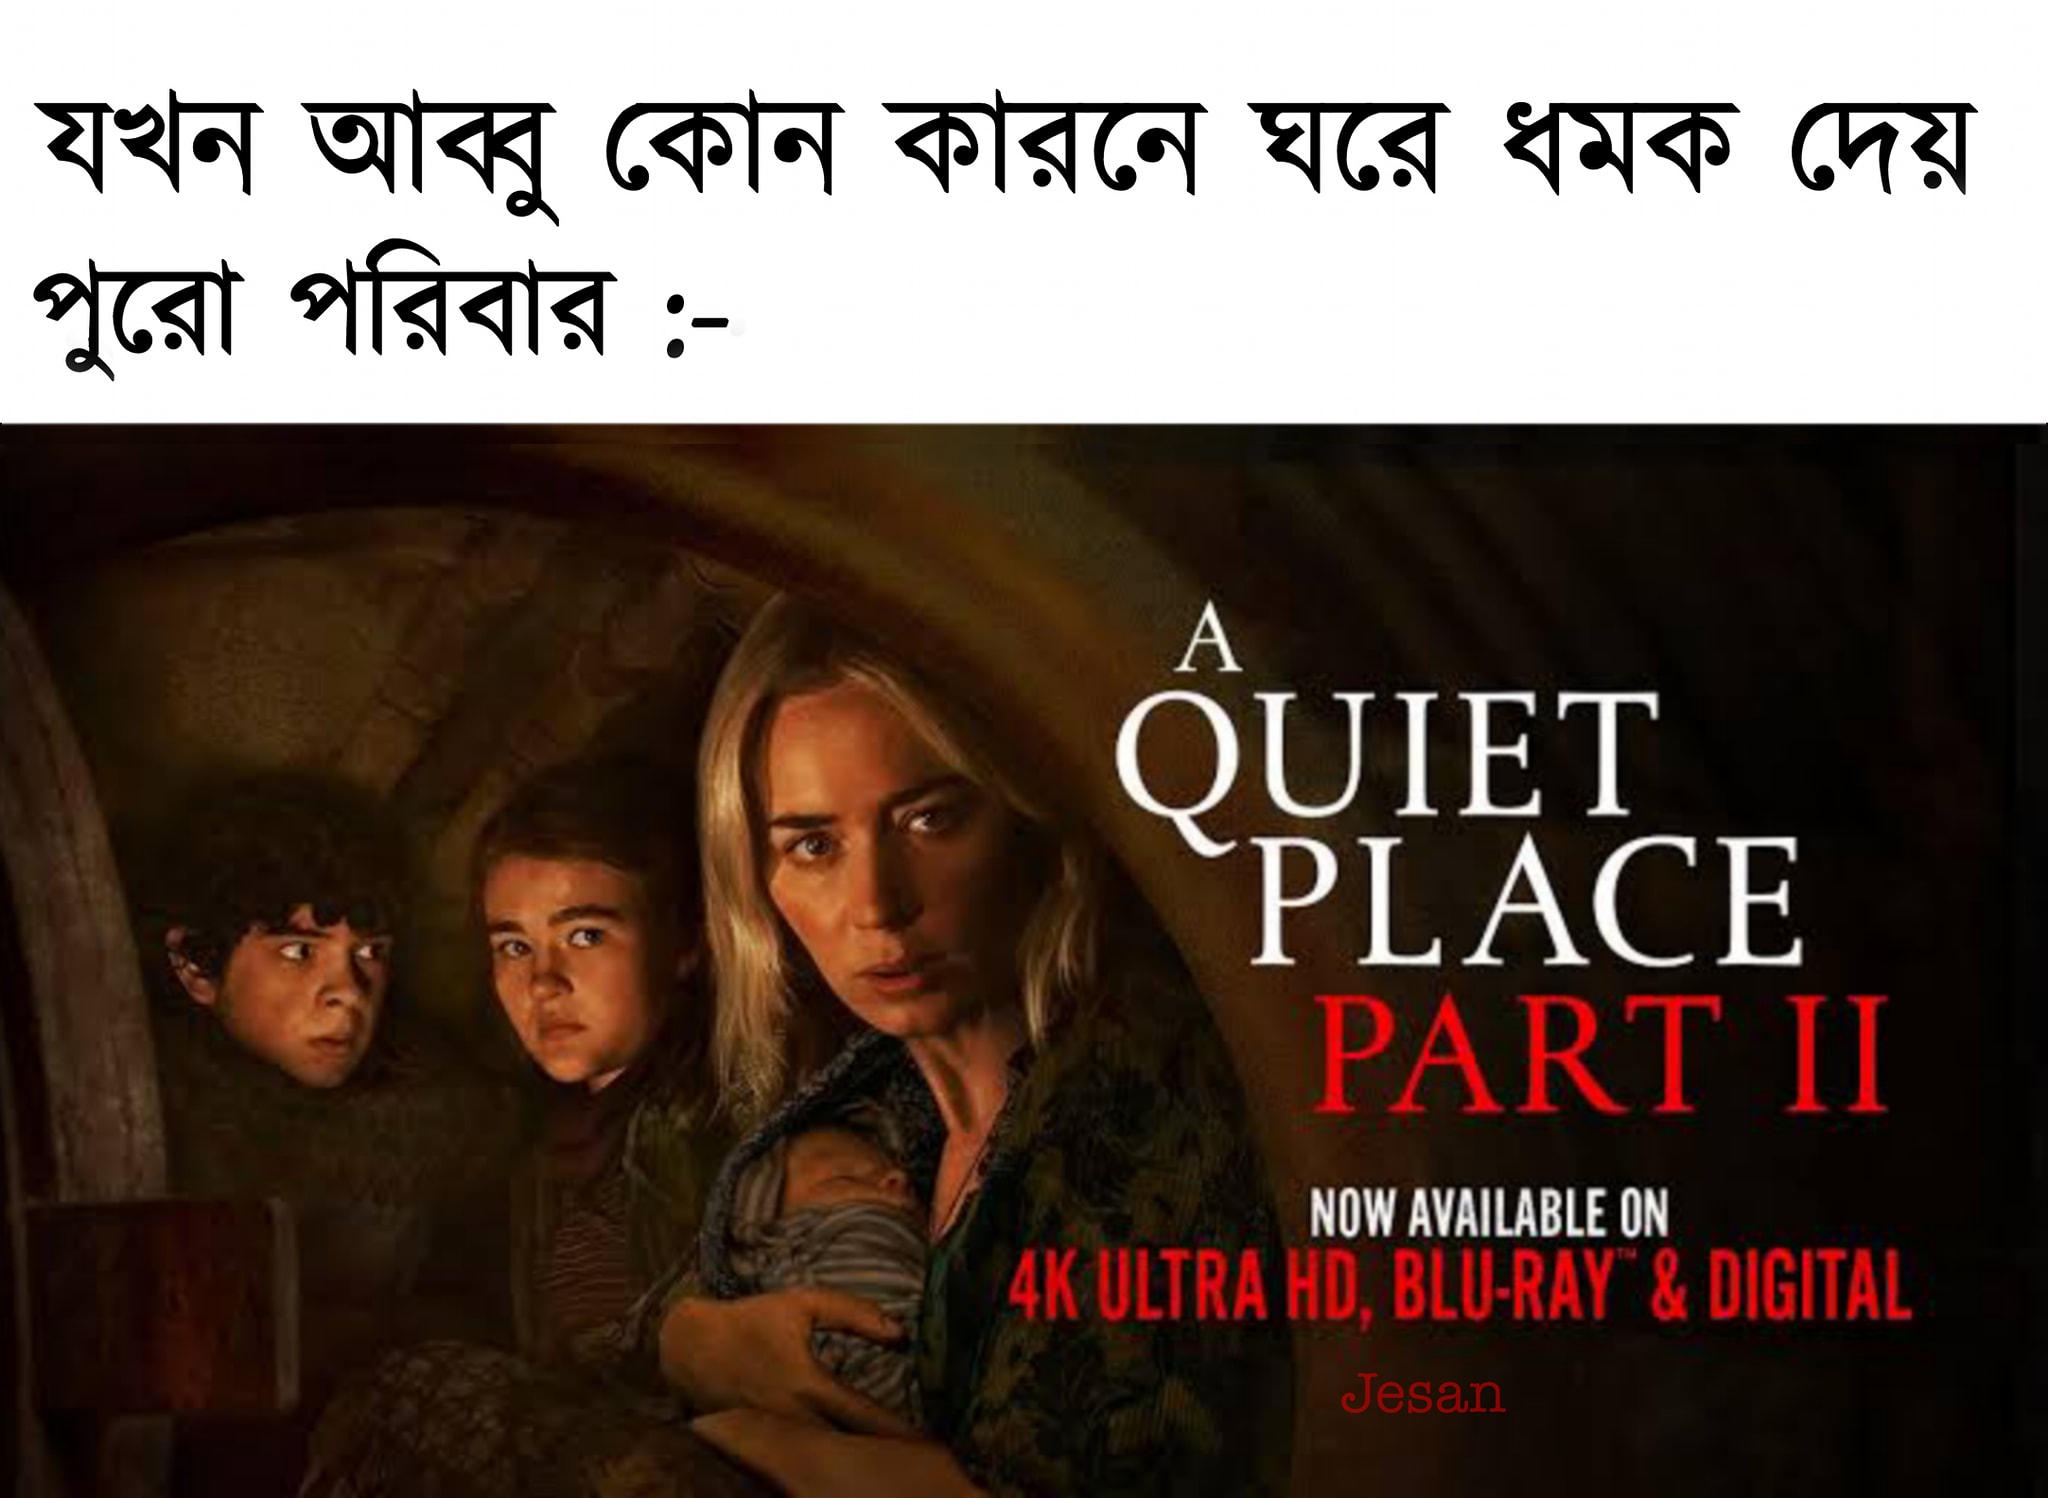
Caption: যখন আব্বু কোন কারনে ঘরে ধমক দেয় পুরো পরিবার  :-  A QUIET PLACE PART II   NOW AVAILABLE ON  4K ULTRA HD, BLU-RAY & DIGITAL
Label: non-hate